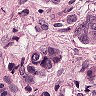
Metastatic tissue present: yes